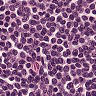
Metastatic tissue present: no